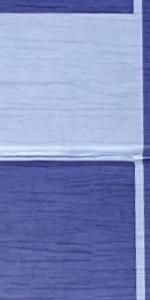
Label: Empty